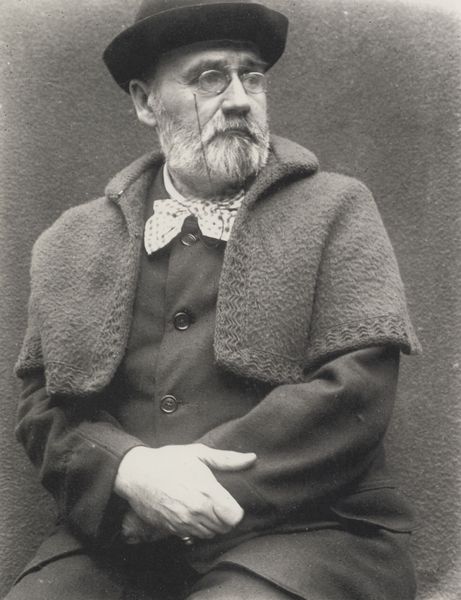
Titel: Zola
Künstler: Francois Emile Zola
Schlagwörter: hand, mann, umhang, weiß, sitzen, finger, grau, hintergrund, hut, mund, nase, ohr, profil, schwarz, blick, tuch, rock, schleife, alt, anzug, bart, jacke, kappe, mütze, wand, augen, band, gesicht, kragen, vollbart, bildnis, hände, portrait, porträt, auge, mantel, pose, sitzend, decke, saum, knopf, lippen, schultern, sitz, haltung, kette, monochrom, winter, fancy, hands, hat, gefaltet, wolle, brauen, halstuch, tusch, atelier, überwurf, knöpfe, dreiviertelprofil, fliege, knopfleiste, naht, schnauzer, krempe, ring, foto, fotografie, photographie, melone, alter, schwarzweiss, brille, posieren, baskenmütze, brillenkette, zwicker, photo, sad, man, knöpf, adern, ear, cape, black and white, gaze, shawl, kerchief, buttons, glasses, beard, old man, aufnahme, monokel, rauputz, jackentasche, jude, greyscale, photograph, lorgnon, pelerine, fotographie, umhan, brill, bow tie, bille, vintage, portrait man, bolero, monukel, glassen